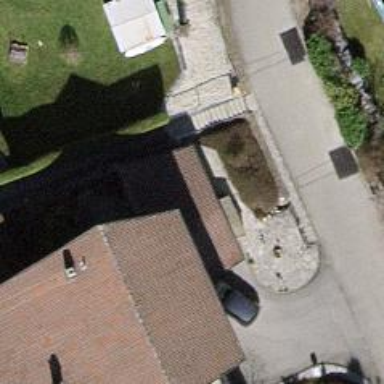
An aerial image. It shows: Road with steps.